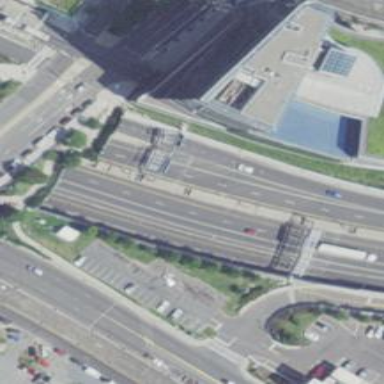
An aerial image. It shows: Toll gantry on the road.